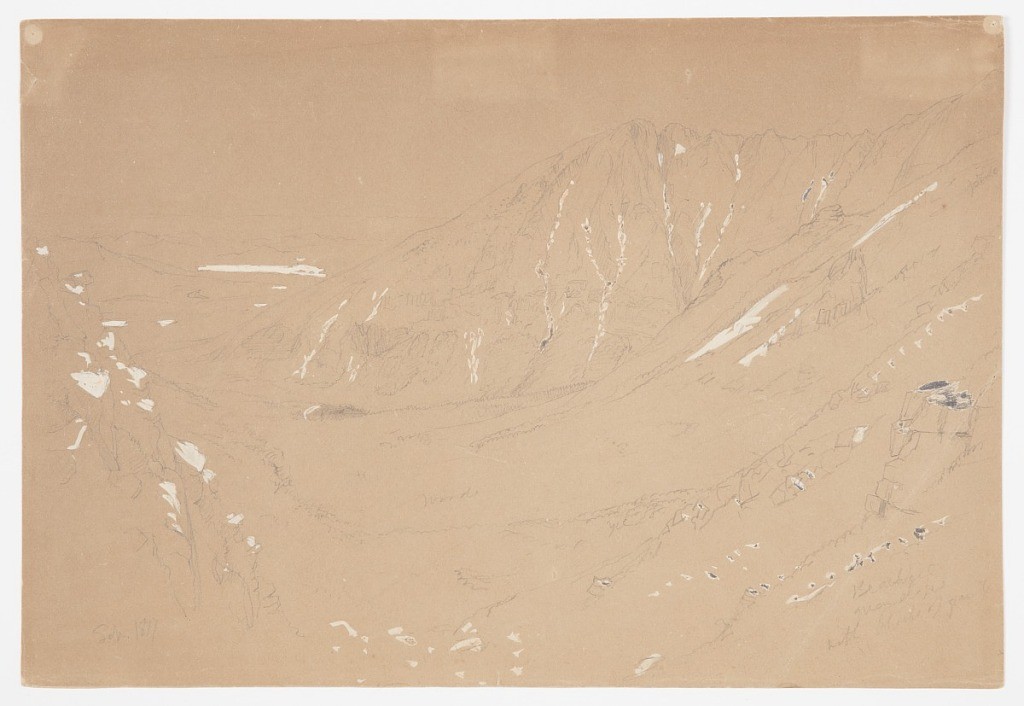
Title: Mt. Katahdin from the North Basin, Maine
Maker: Frederic Edwin Church, American, 1826–1900
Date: September 1877
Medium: Graphite, white gouache, and oxidized white gouache on light brown wove paper; verso: graphite
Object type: drawing
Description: Landscape sketch showing a view of Pamola Peak and the Great Basin of Mt. Katahdin from the north ridge of the North Basin that leads to Howes Peaks, in Maine. In the immediate foreground, nearby rocky cliffs descend precipitously into the basin below, which gently slopes away from the viewer through the middle distance at center and left. In the middle distance at right, the rugged Hamlin Ridge ascends out of frame to Hamlin Peak, out of view. The Great Basin of Mt. Katahdin lies beyond, with its incredily steep and rugged walls leading upwards to the sharp Pamola Peak at upper center, Baxter Peak partially out of view at far right, and the serrated ridge between the two known as the Knife Edge. Rolling terrain extends into the background at left, with a broad lake highlighted in white gouache that is likely Lake Millinocket.

Verso: Landscape sketch at right showing a view looking down one of Mt. Katahdin's rocky ridges, likely viewing Pamola Peak from Hamlin Peak or a nearby point. In the foreground, blocks of granite extend along the ridge through the middle distance and into the background, where they ascend to the sharp summit of Pamola at upper center. Patches of trees and other vegetation interspersed throughout the rocks.